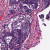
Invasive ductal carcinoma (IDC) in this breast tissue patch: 0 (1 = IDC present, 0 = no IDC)